Question: In javascript I have a variable that I push to 'console.log' then increment it and push it to the log again, which shows the below in the Chrome Dev Tools.

This variable has done some freaky stuff, like if I try to use the '+=' operator to add to it, it actually puts the added value after the number (for example if 'x=5' and I did 'x+=3', 'x' would equal '53'). The really boggling part of this is that incrementing it with ++ works as expected, but my question isn't why that's happening but rather why the incremented number is blue in the console? If anyone could tell me possible cases where the above would happen that'd be great, but I have a feeling the blue entry in the console is related to it.
So basically why, in the Chrome Dev Console, would a number show up in blue?
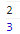
Answer: When you print a string using 'console.log' you get black output. However, if you print a number the output is blue. See the screenshot bellow (don't mind the lines with 'undefined' value as this is what 'console.log()' returns by default).

And you are right, your problems with '+=' are somehow connected to these colours. You were adding number to a string which resulted in concatenation ('53').